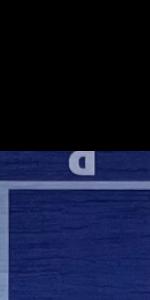
Label: Empty